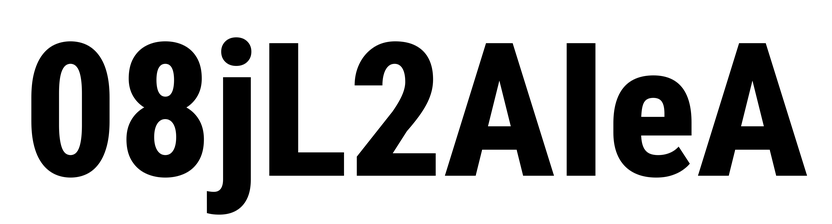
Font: Roboto_Condensed_ExtraBold